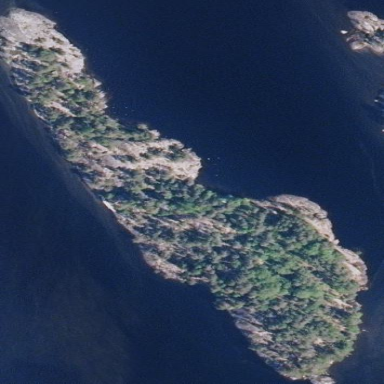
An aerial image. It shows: Island covered with woodland.